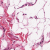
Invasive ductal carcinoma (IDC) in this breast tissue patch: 0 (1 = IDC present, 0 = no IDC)